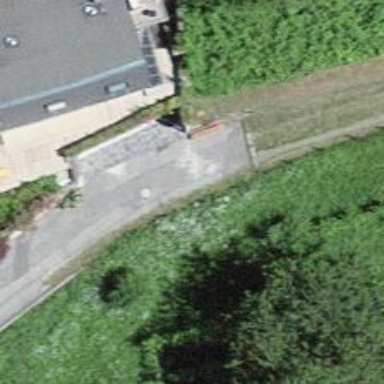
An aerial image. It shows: Bench for seating.